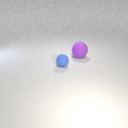
large purple rubber sphere behind small blue rubber sphere